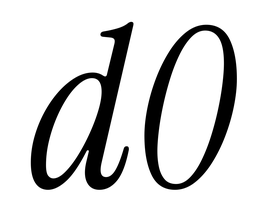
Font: InstrumentSerif-Italic